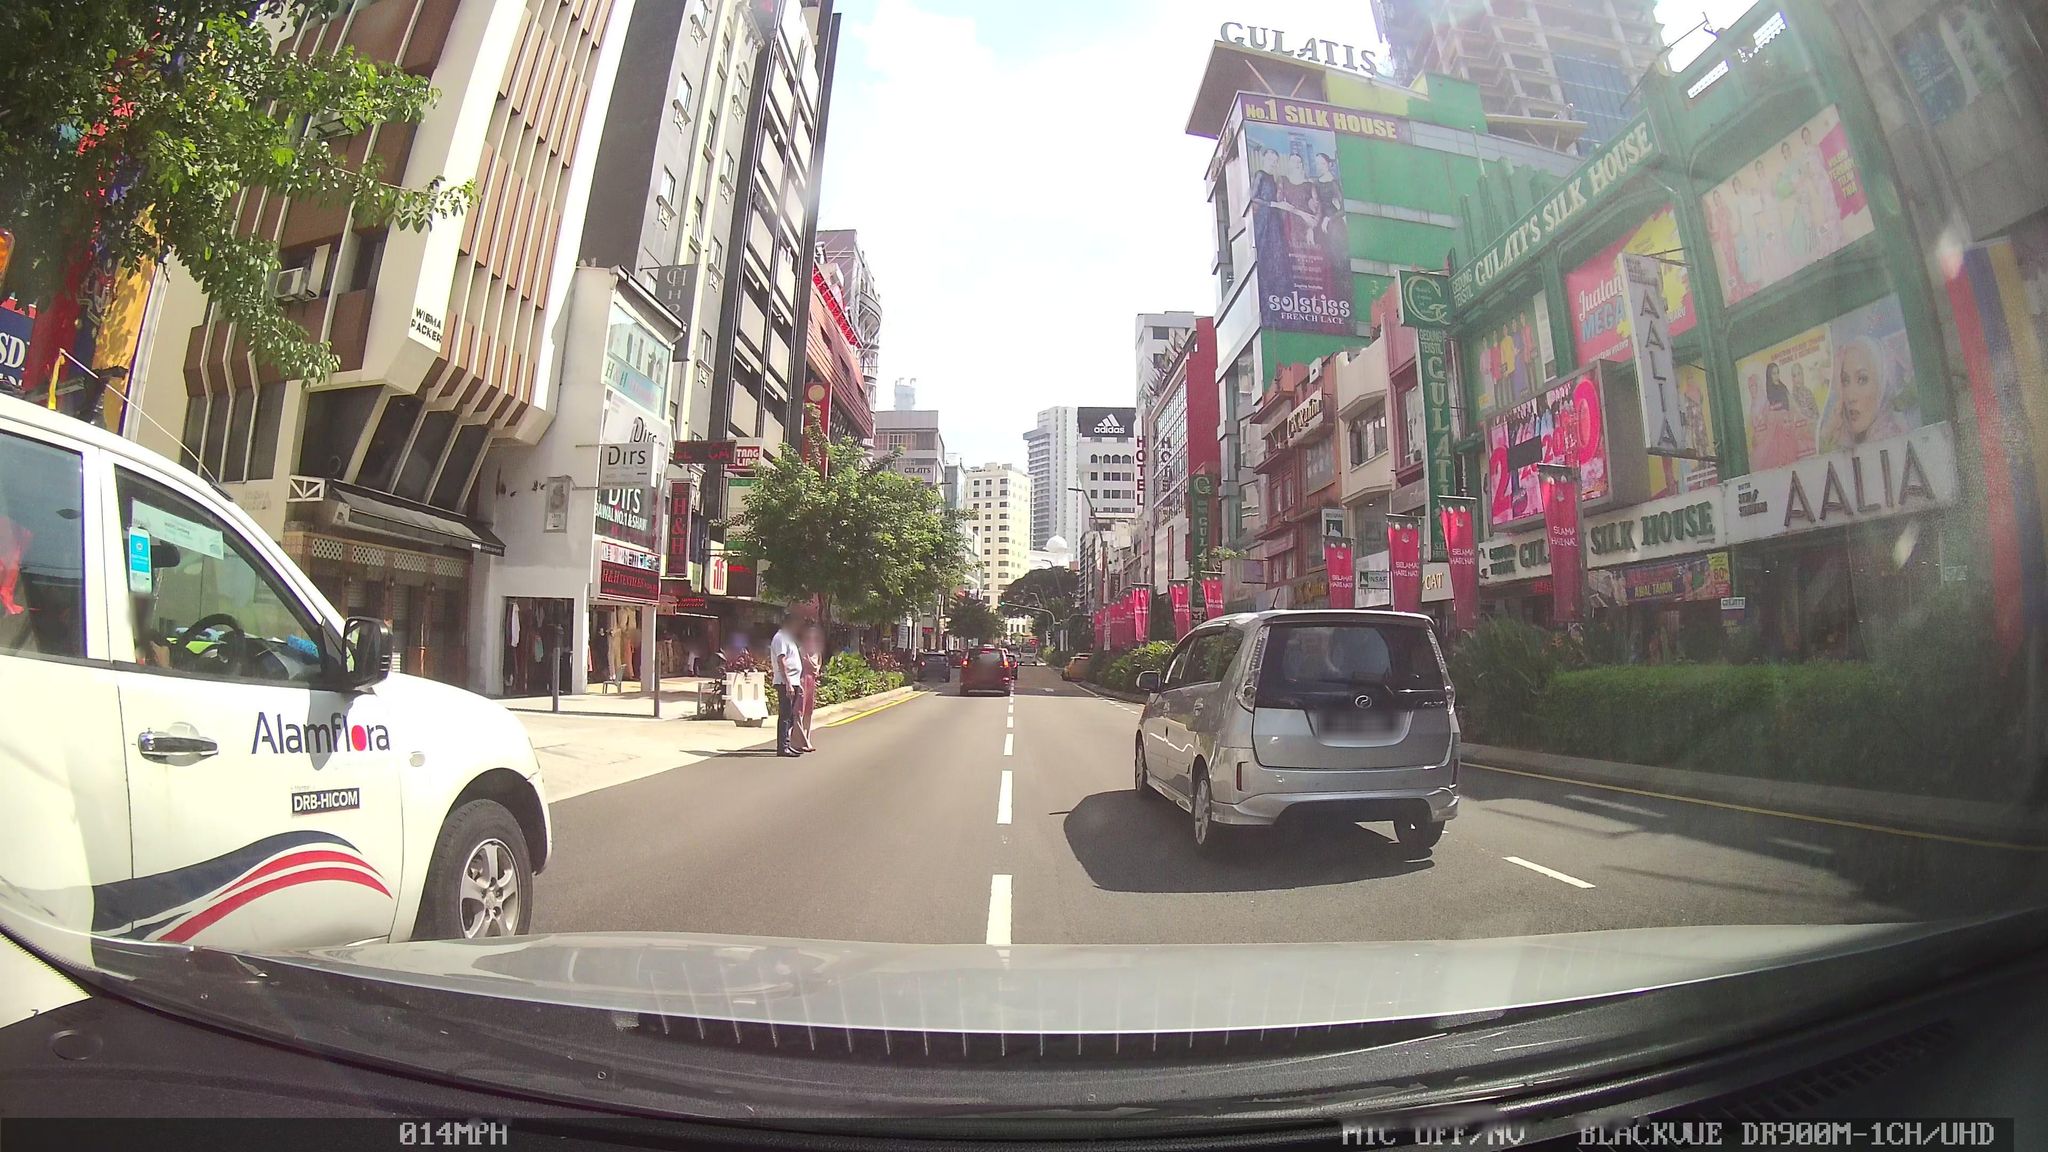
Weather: clear
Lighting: day
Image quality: good
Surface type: driving surface
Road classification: unclassified
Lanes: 1
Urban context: urban centre
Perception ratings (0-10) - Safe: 2.84, Lively: 8.14, Beautiful: 4.91, Boring: 4.33, Depressing: 8.9, Wealthy: 4.13